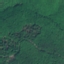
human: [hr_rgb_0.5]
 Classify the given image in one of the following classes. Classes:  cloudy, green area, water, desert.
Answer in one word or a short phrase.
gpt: green area